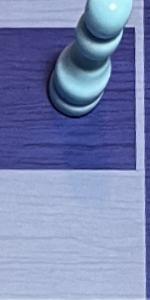
Label: Empty